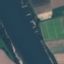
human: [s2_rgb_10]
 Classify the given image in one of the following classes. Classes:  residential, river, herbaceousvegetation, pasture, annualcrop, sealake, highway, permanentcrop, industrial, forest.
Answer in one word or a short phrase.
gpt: River